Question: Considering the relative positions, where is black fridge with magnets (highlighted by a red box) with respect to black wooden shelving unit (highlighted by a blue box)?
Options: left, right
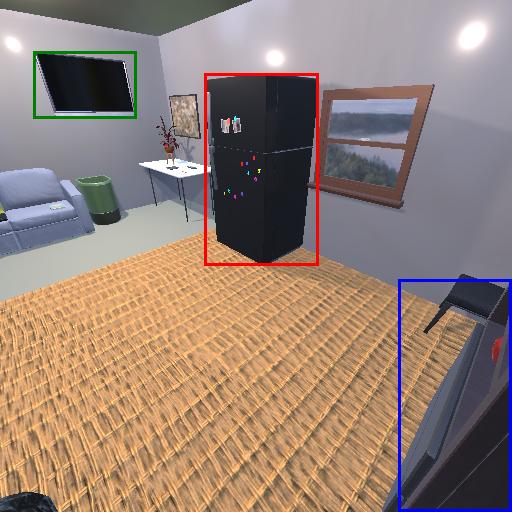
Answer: left